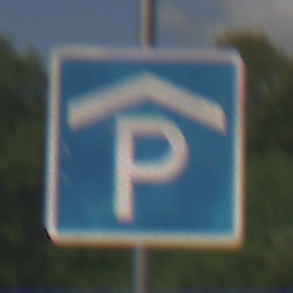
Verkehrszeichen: Parkhaus
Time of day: Midday
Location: Outdoor (RoadRail)
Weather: PartlyCloudy
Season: NotSpecified
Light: Natural